Question: I'm using this code:
'''
fig = plt.figure(num=2, figsize=(8, 8), dpi=80,
facecolor='w', edgecolor='k')
x, y = [xy for xy in zip(*self.pulse_time_distance)]
H, xedges, yedges = np.histogram2d(x, y, bins=(25, 25))
extent = [-50, +50, 0, 10]
plt.imshow(H, extent=extent, interpolation='nearest')
plt.colorbar()
'''
to produce a 2D histogram, however, the plot is stretched vertically and I simply can't figure out how to set its size properly:

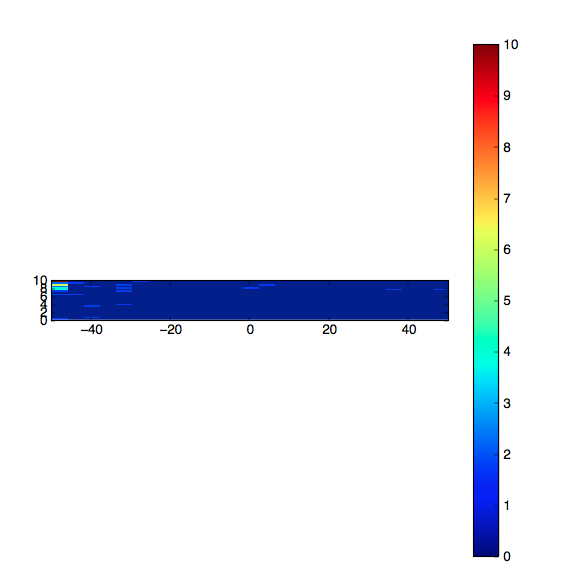
Answer: Things are "stretched" because you're using 'imshow'. By default, it assumes that you want to display an image where the aspect ratio of the plot will be 1 (in data coordinates).
If you want to disable this behavior, and have the pixels stretch to fill up the plot, just specify 'aspect="auto"'.
For example, to reproduce your problem (based on your code snippet):
'''
import matplotlib.pyplot as plt
import numpy as np
# Generate some data
x, y = np.random.random((2, 500))
x *= 10
# Make a 2D histogram
H, xedges, yedges = np.histogram2d(x, y, bins=(25, 25))
# Plot the results
fig, ax = plt.subplots(figsize=(8, 8), dpi=80, facecolor='w', edgecolor='k')
extent = [-50, +50, 0, 10]
im = ax.imshow(H, extent=extent, interpolation='nearest')
fig.colorbar(im)
plt.show()
'''

And we can fix it by just adding 'aspect="auto"' to the 'imshow' call:
'''
import matplotlib.pyplot as plt
import numpy as np
# Generate some data
x, y = np.random.random((2, 500))
x *= 10
# Make a 2D histogram
H, xedges, yedges = np.histogram2d(x, y, bins=(25, 25))
# Plot the results
fig, ax = plt.subplots(figsize=(8, 8), dpi=80, facecolor='w', edgecolor='k')
extent = [-50, +50, 0, 10]
im = ax.imshow(H, extent=extent, interpolation='nearest', aspect='auto')
fig.colorbar(im)
plt.show()
'''